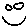
Label: smiley face